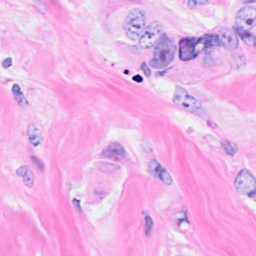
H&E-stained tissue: Breast